Question: Setting up cron is confusing, although I managed to set it to run every hour, but I can't quite figure how to change to run every 10 mins. This is the UI in admin panel:

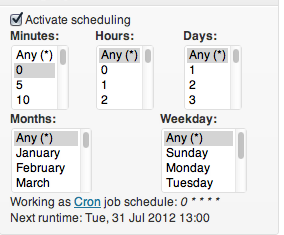
Answer: Not sure what that specific UI interface allows...but if you can multi-select (hold down "ctrl" and click other minutes)...then just select 0,10,20,30,40,50
If you have access to actually edit the REAL crontab commands...the format is like this:
'''
0,10,20,30,40,50 * * * * /path/to/command
'''
Or...to simplify this, the "better" way is like so:
'''
*/10 * * * * /path/to/command
'''